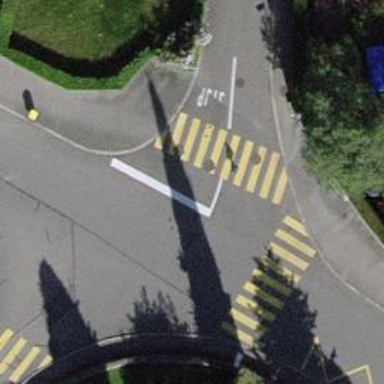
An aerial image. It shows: Pedestrian crossing with zebra markings on footway.